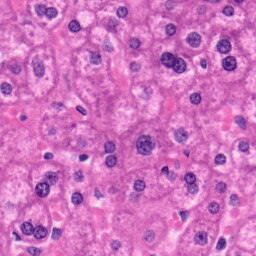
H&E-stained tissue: Liver